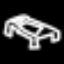
Label: bed